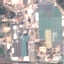
Land use / land cover class: Industrial